Question: I have started development with Intel XDK.
I was very happy in the provided demos & interesting templates along with the Intel XDK software.
But after a week, most of the built-in templates are missing.
Rich collection of built-in demos is empty.

I have tried a complete re-installing of Intel-XDK. But it didn't work.
What should I do?
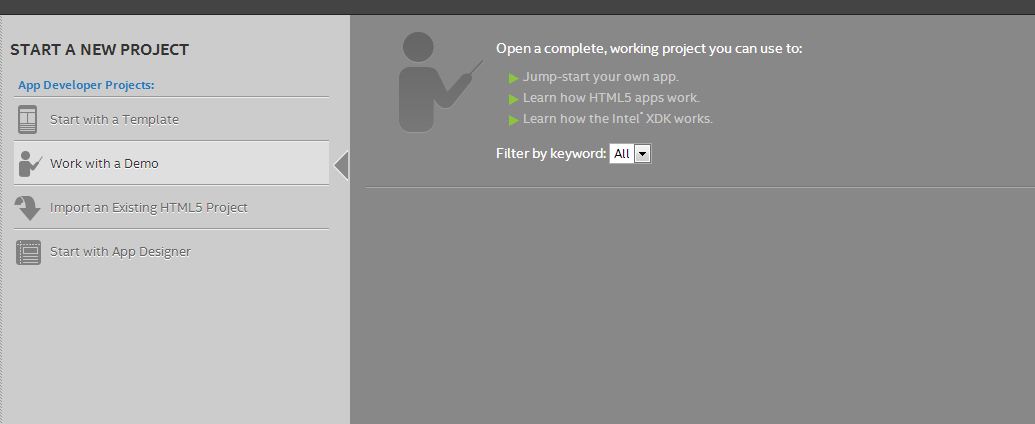
Answer: The samples distributed by Intel XDK are only available when an active internet connection is used by the tool. Restarting Intel XDK or your machine may resolve the issue. If that doesn't work, I recommend visiting the Github repositories where the samples are maintained and stored at <URL>.